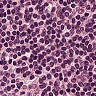
Metastatic tissue present: no